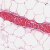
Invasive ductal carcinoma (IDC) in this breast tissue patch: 0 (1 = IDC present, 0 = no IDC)